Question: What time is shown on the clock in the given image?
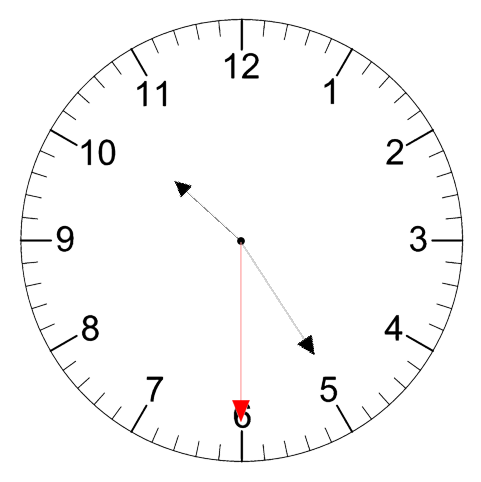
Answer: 10:24:30